Field crop: maize
Growth stage: 2
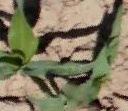
Species: maize